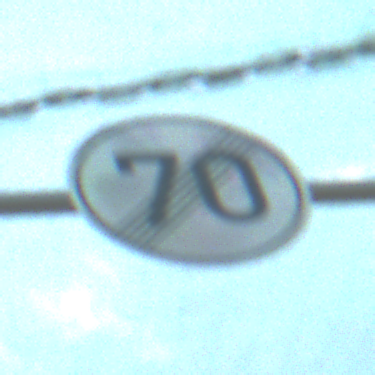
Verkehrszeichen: EndeGeschwindigkeit70
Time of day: MorningAfternoon
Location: Roofed (Special)
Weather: PartlyCloudy
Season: NotSpecified
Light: Natural